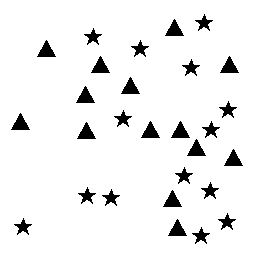
Squares: 0
Triangles: 14
Stars: 14
Total shapes: 28